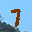
Label: 7